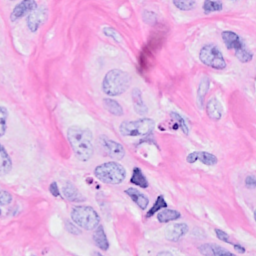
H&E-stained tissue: Breast